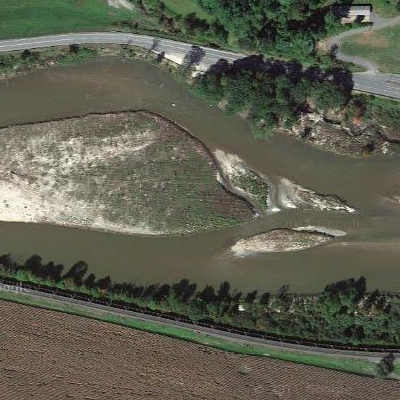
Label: RiverLake